Field crop: maize
Growth stage: 2
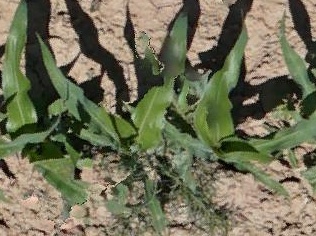
Species: maize